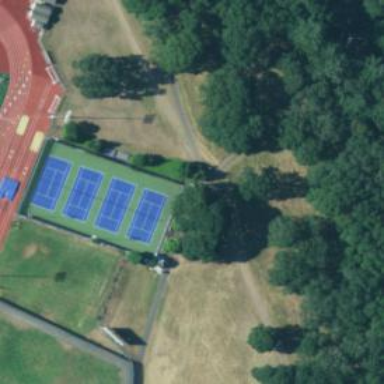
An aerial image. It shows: Tennis court in leisure pitch.